Question: Friends who can program "knapsack the dynamic programming method" and "C ++" Will share with me?
Algorithm to solve knapsack with dynamic programming:

Thank You all
Code to the method of "weight / value" :
'''
#include <conio.h>
#include <stdio.h>
#include <iostream>
#include <windows.h>
using namespace std;
void gotoxy(int x, int y)
{
COORD pos;
HANDLE hConsole = GetStdHandle(STD_OUTPUT_HANDLE);
if (INVALID_HANDLE_VALUE != hConsole)
{
pos.X = x;
pos.Y = y;
SetConsoleCursorPosition(hConsole, pos);
}
}
int wherey()
{
CONSOLE_SCREEN_BUFFER_INFO csbi;
COORD result;
if (!GetConsoleScreenBufferInfo(GetStdHandle(STD_OUTPUT_HANDLE), &csbi))
return -1;
result = csbi.dwCursorPosition;
return result.Y;
}
int wherex()
{
CONSOLE_SCREEN_BUFFER_INFO csbi;
COORD result;
if (!GetConsoleScreenBufferInfo(GetStdHandle(STD_OUTPUT_HANDLE), &csbi))
return -1;
result = csbi.dwCursorPosition;
return result.X;
}
void sortbypw(int p[], int w[], int n)
{
int i, t, j;
for (i = 0; i <= n - 1; i++)
for (j = i + 1; j <= n; j++)
if (((float)p[i] / w[i])<((float)p[j] / w[j]))
{
t = p[i];
p[i] = p[j];
p[j] = t;
t = w[i];
w[i] = w[j];
w[j] = t;
}
}
float knapsack(int p[], int w[], int n, int m)
{
sortbypw(p, w, n);
int w1 = m;
int i = 0;
float pp = 0;
while (i <= n && w1>0)
{
if (w[i]<w1)
{
cout << " p : " << p[i];
w1 -= w[i];
pp += p[i];
i++;
}
else
{
cout << " p : " << p[i];
pp += w1*((float)p[i] / w[i]);
w1 = 0;
}
}
return pp;
}
void main()
{
// Ali Aghajani 2015/06/07
int p[100] = { 6, 12, 7, 18, 9, 30 };
int w[100] = { 1, 5, 3, 9, 5, 20 };
system("cls");
cout << "If You Want Input Data Press (Y) Else Press (N) :";
char ch = cin.get();
if (ch == 'n')
cout << "
Arzesh Knapsack : " << knapsack(p, w, 5, 20);
else
{
int n, m;
cout << "
Enter Weight Knapsack : ";
cin >> m;
cout << "Enter Num : ";
cin >> n;
for (int i = 0; i<n; i++)
{
cout << "Enter Arzesh : ";
cin >> p[i];
cout << "
Enter Weight : ";
cin >> w[i];
gotoxy(20, wherey() - 2);
cout << " P/W Is : " << (float)p[i] / w[i];
gotoxy(1, wherey() + 2);
cout << ".......................................
";
}
cout << "
Arzesh Knapsack : " << knapsack(p, w, n - 1, m);
}
}
'''
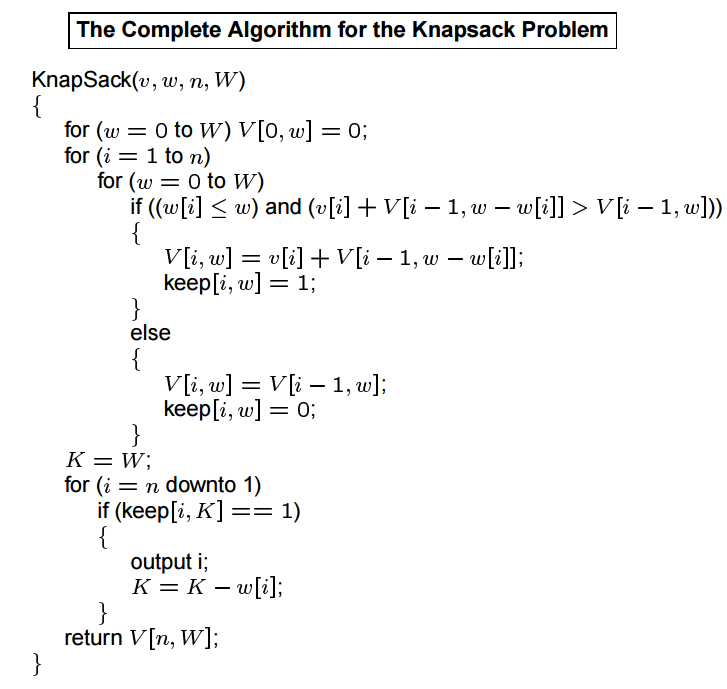
Answer: Hasty judgment!
I am sorry for some people!
My problem, I replied:
'''
#include <iostream>
#include <string>
using namespace std;
void main(){
// Ali Aghajani 2015/06/08
int i, w, W, n, p[50][2], B[50][50];
string R[50][50];
char end = 'y';
while (end == 'y' || end == 'Y'){
system("cls");
cout << "Enter Weight Knapsack (Max Value=50): ";
cin >> W;
cout << "Enter Num Object (Max Value=50): ";
cin >> n;
cout << "
";
p[0][0] = p[0][1] = 0;
for (w = 0; w <= W; w++){
for (i = 0; i <= n; i++){
R[w][i] = "";
}
}
for (i = 1; i <= n; i++){
cout << " Item[" << i << "] Arzash: ";
cin >> p[i][0];
cout << " Item[" << i << "] Weight: ";
cin >> p[i][1];
cout << "
";
}
system("cls");
cout << "
p| ";
for (i = 1; i <= n; i++){
if (i <= 9)
cout << "0" << i << " ";
else
cout << i << " ";
}
cout << "
";
for (i = 1; i <= n; i++){
cout << "---";
}
cout << "
Arzash| ";
for (i = 1; i <= n; i++){
if (p[i][0] <= 9)
cout << "0" << p[i][0] << " ";
else
cout << p[i][0] << " ";
}
cout << "
Weight| ";
for (i = 1; i <= n; i++){
if (p[i][0] <= 9)
cout << "0" << p[i][1] << " ";
else
cout << p[i][1] << " ";
}
cout << "
";
for (w = 0; w <= W; w++){ B[w][0] = 0; }
for (i = 0; i <= n; i++){ B[0][i] = 0; }
for (i = 1; i <= n; i++){
for (w = 1; w <= W; w++){
if (p[i][1] <= w){
if (p[i][0] + B[w - p[i][1]][i - 1] > B[w][i - 1]){
B[w][i] = p[i][0] + B[w - p[i][1]][i - 1];
string k = std::to_string(i);
R[w][i] = R[w - p[i][1]][i - 1] + "p[" + k + "] ";
}
else{
B[w][i] = B[w][i - 1];
R[w][i] = R[w][i] + R[w][i - 1];
}
}
else{
B[w][i] = B[w][i - 1];
R[w][i] = R[w][i] + R[w][i - 1];
}
}
}
cout << "
Table values: ";
for (w = 0; w <= W; w++){
for (i = 0; i <= n; i++){
if (B[w][i] <= 9)
cout << "0" << B[w][i] << " ";
else
cout << B[w][i] << " ";
}
cout << "
";
}
cout << "
# Arzash Knapsack: " << B[W][n];
cout << "
# Items: " << R[W][n];
cout << "
If You Want Continue Press (Y) Else Press Key : ";
cin >>end;
}
}
'''